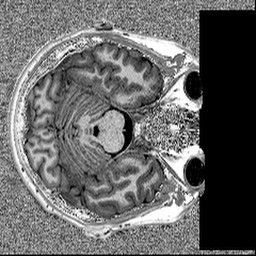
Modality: MP2RAGE
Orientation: axial
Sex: male